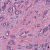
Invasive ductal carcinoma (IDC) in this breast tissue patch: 1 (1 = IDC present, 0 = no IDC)